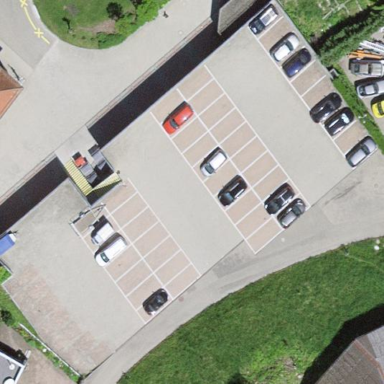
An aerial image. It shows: Rooftop parking area.